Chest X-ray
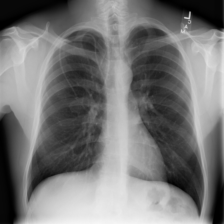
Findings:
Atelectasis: negative
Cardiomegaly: negative
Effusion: negative
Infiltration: negative
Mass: negative
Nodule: negative
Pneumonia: negative
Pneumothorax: negative
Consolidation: negative
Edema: negative
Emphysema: negative
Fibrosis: negative
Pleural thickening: negative
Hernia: negative